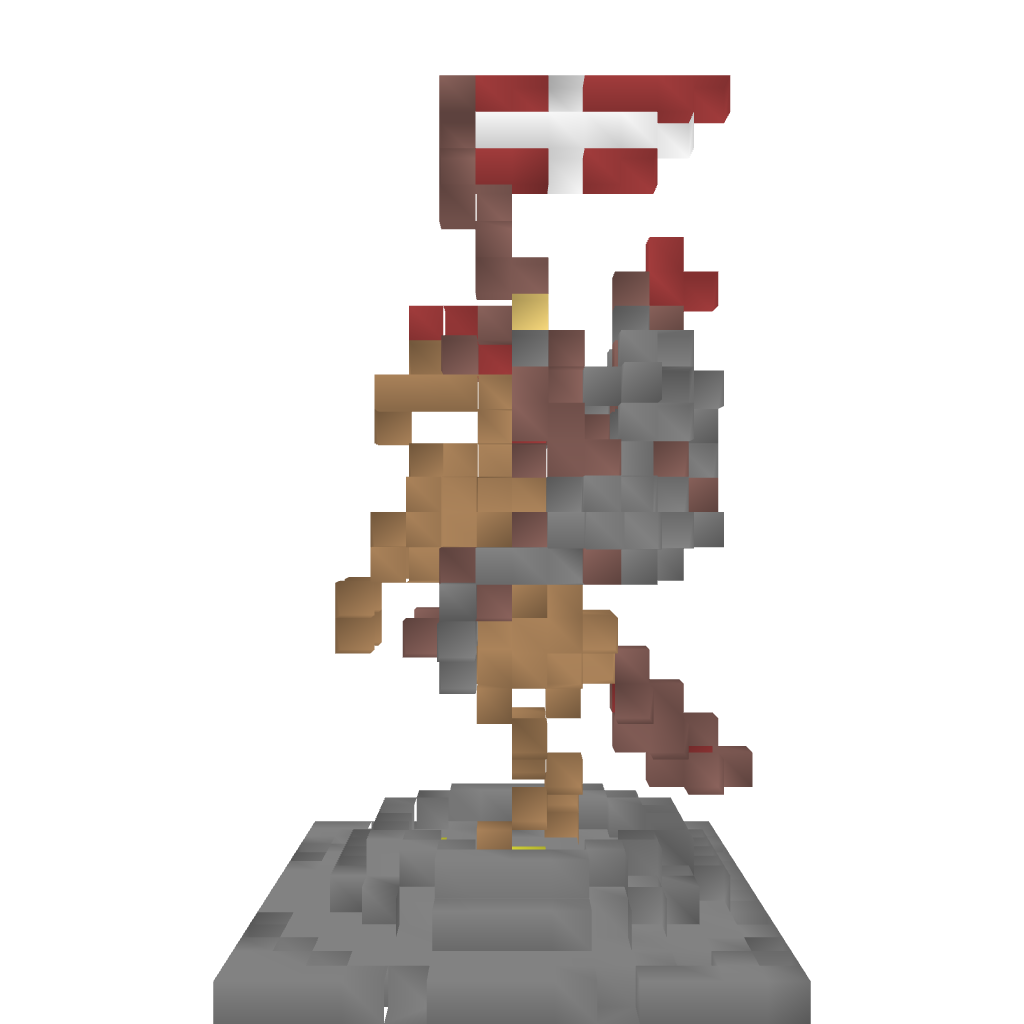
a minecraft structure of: Knight and horse statue very high quality